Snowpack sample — Rabbit Ears Pass, Jackson County, Colorado, USA (12/17/25, 1:08 PM MST)
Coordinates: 40.387, -106.625
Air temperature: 34 °F
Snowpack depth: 46 cm
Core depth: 20 cm
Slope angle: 6°, slope face: 165°
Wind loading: medium
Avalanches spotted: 0
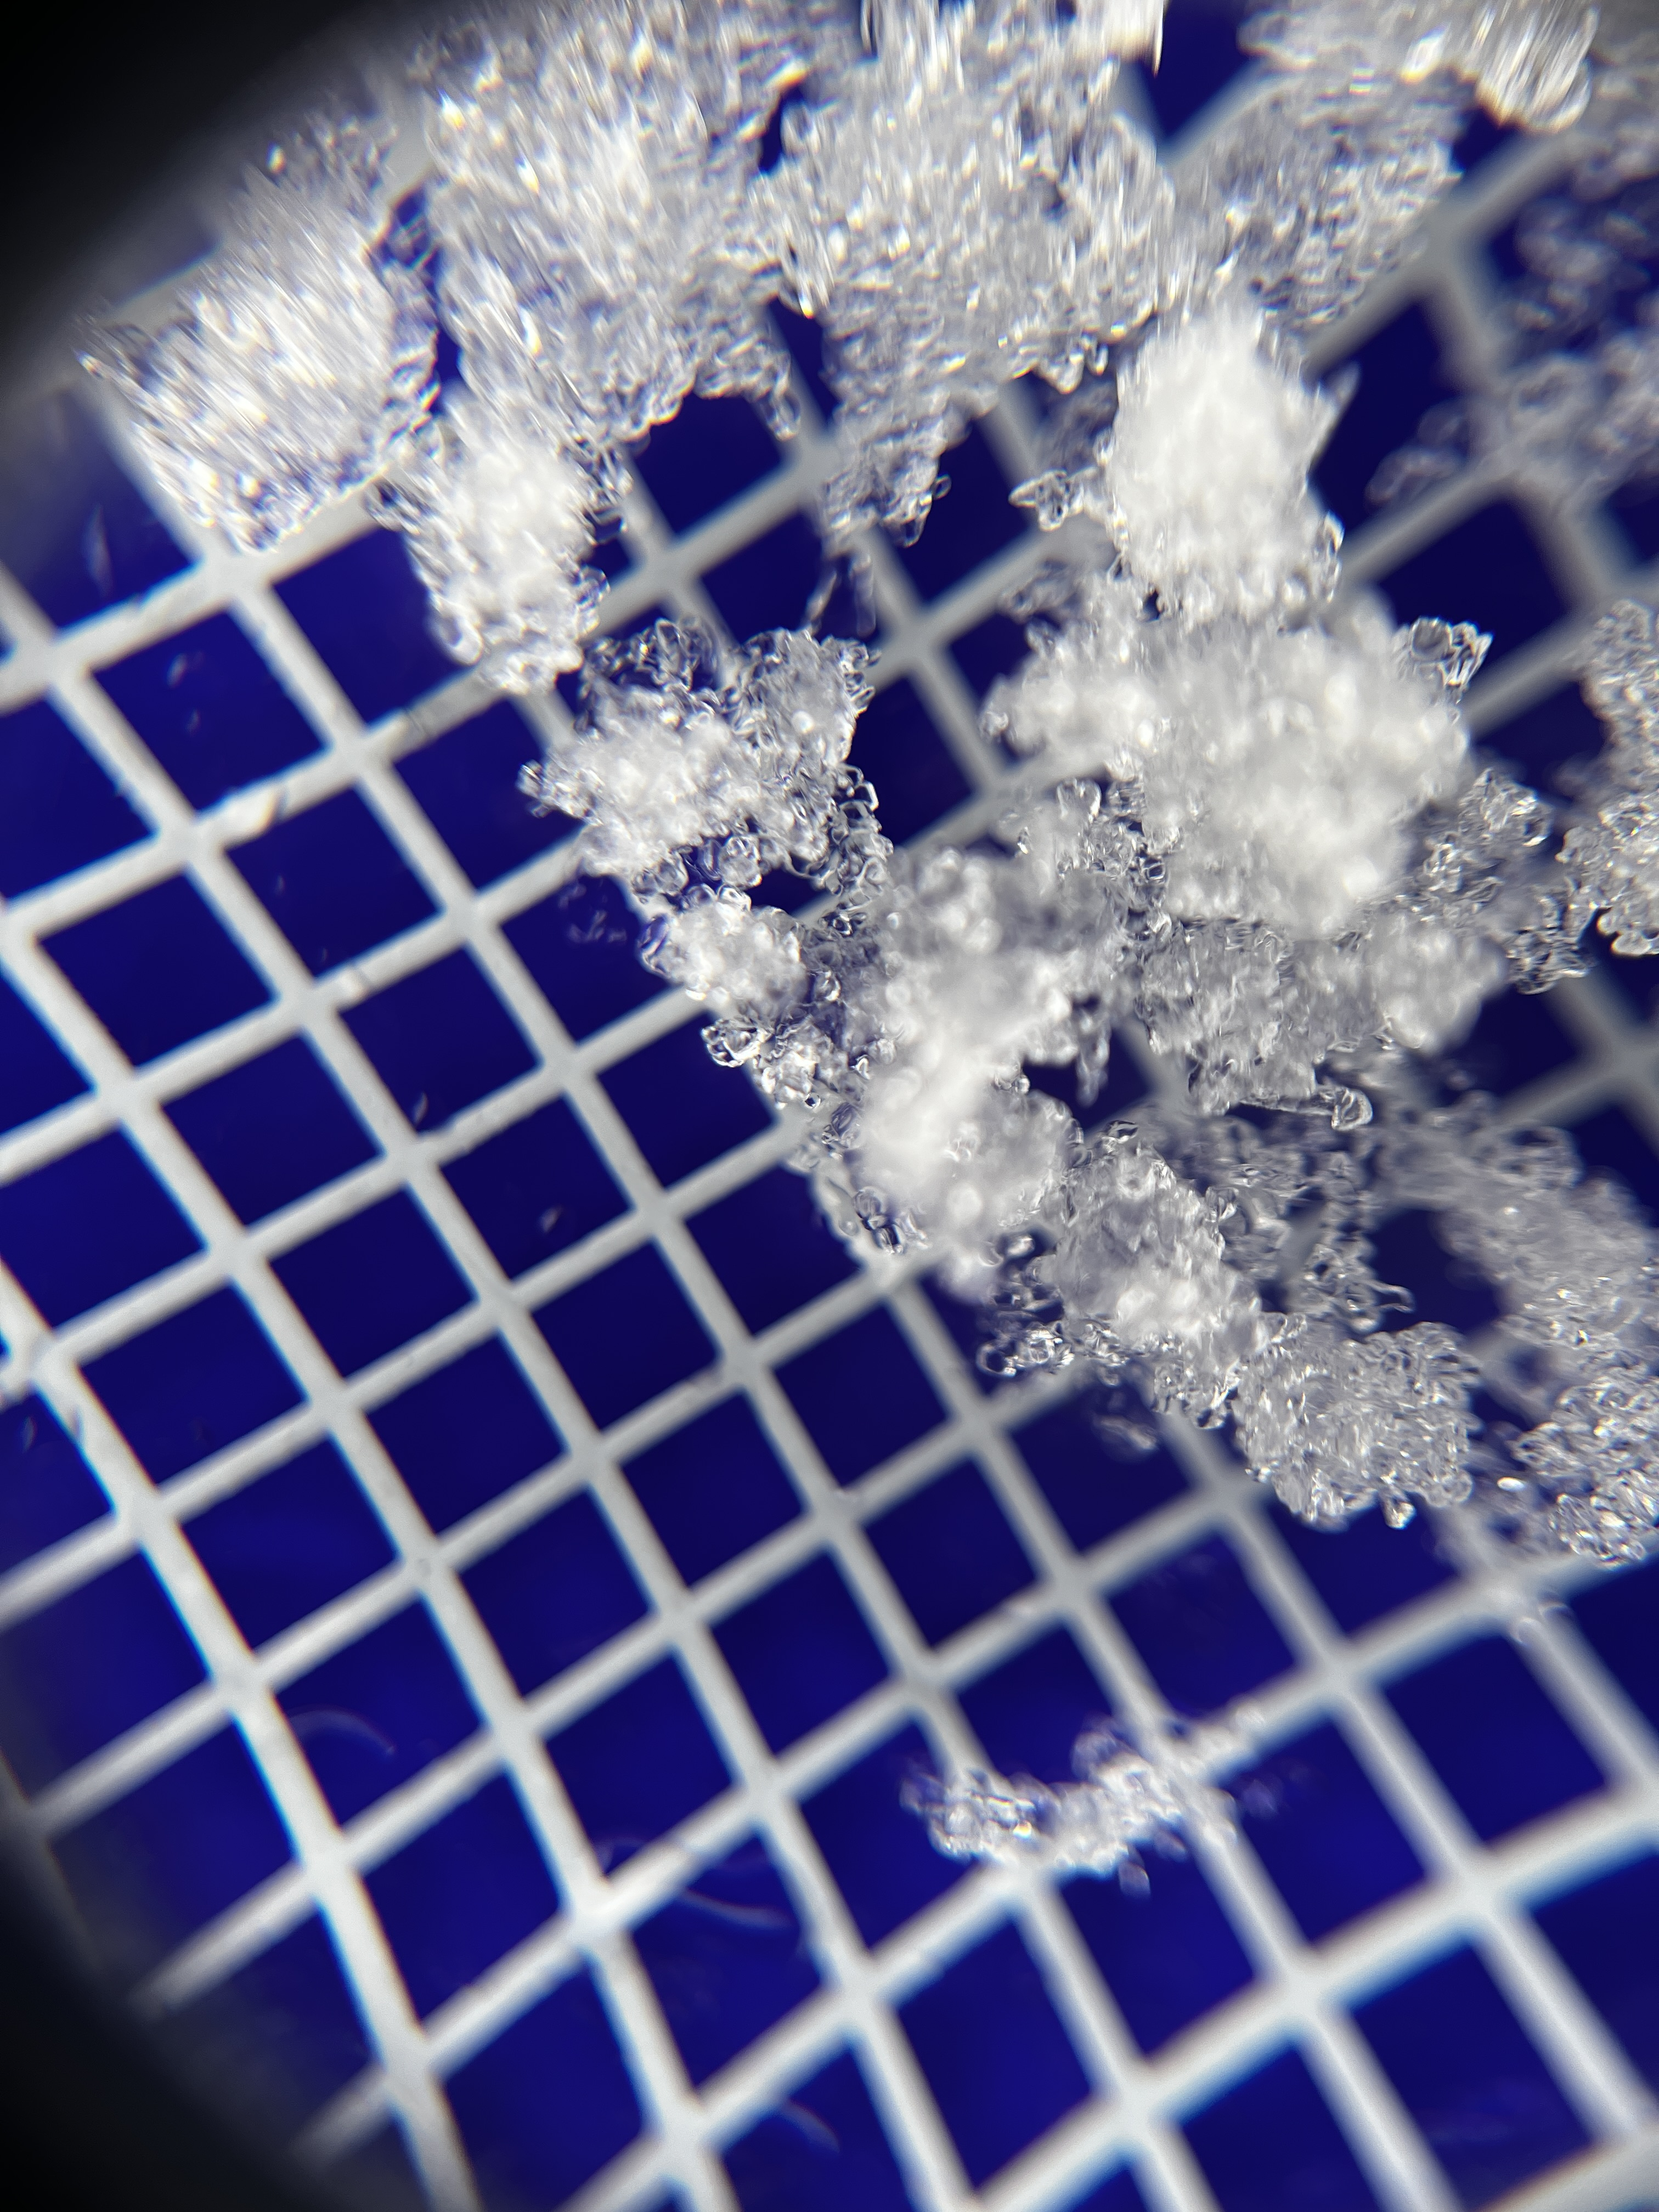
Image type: magnified_profile
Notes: No avalanches spotted nearby, although collected in a meadowy area with minimal risk on this face of the pass.